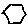
Label: hexagon